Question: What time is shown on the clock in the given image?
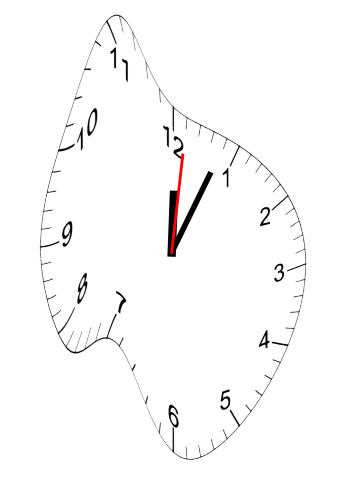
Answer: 12:04:01